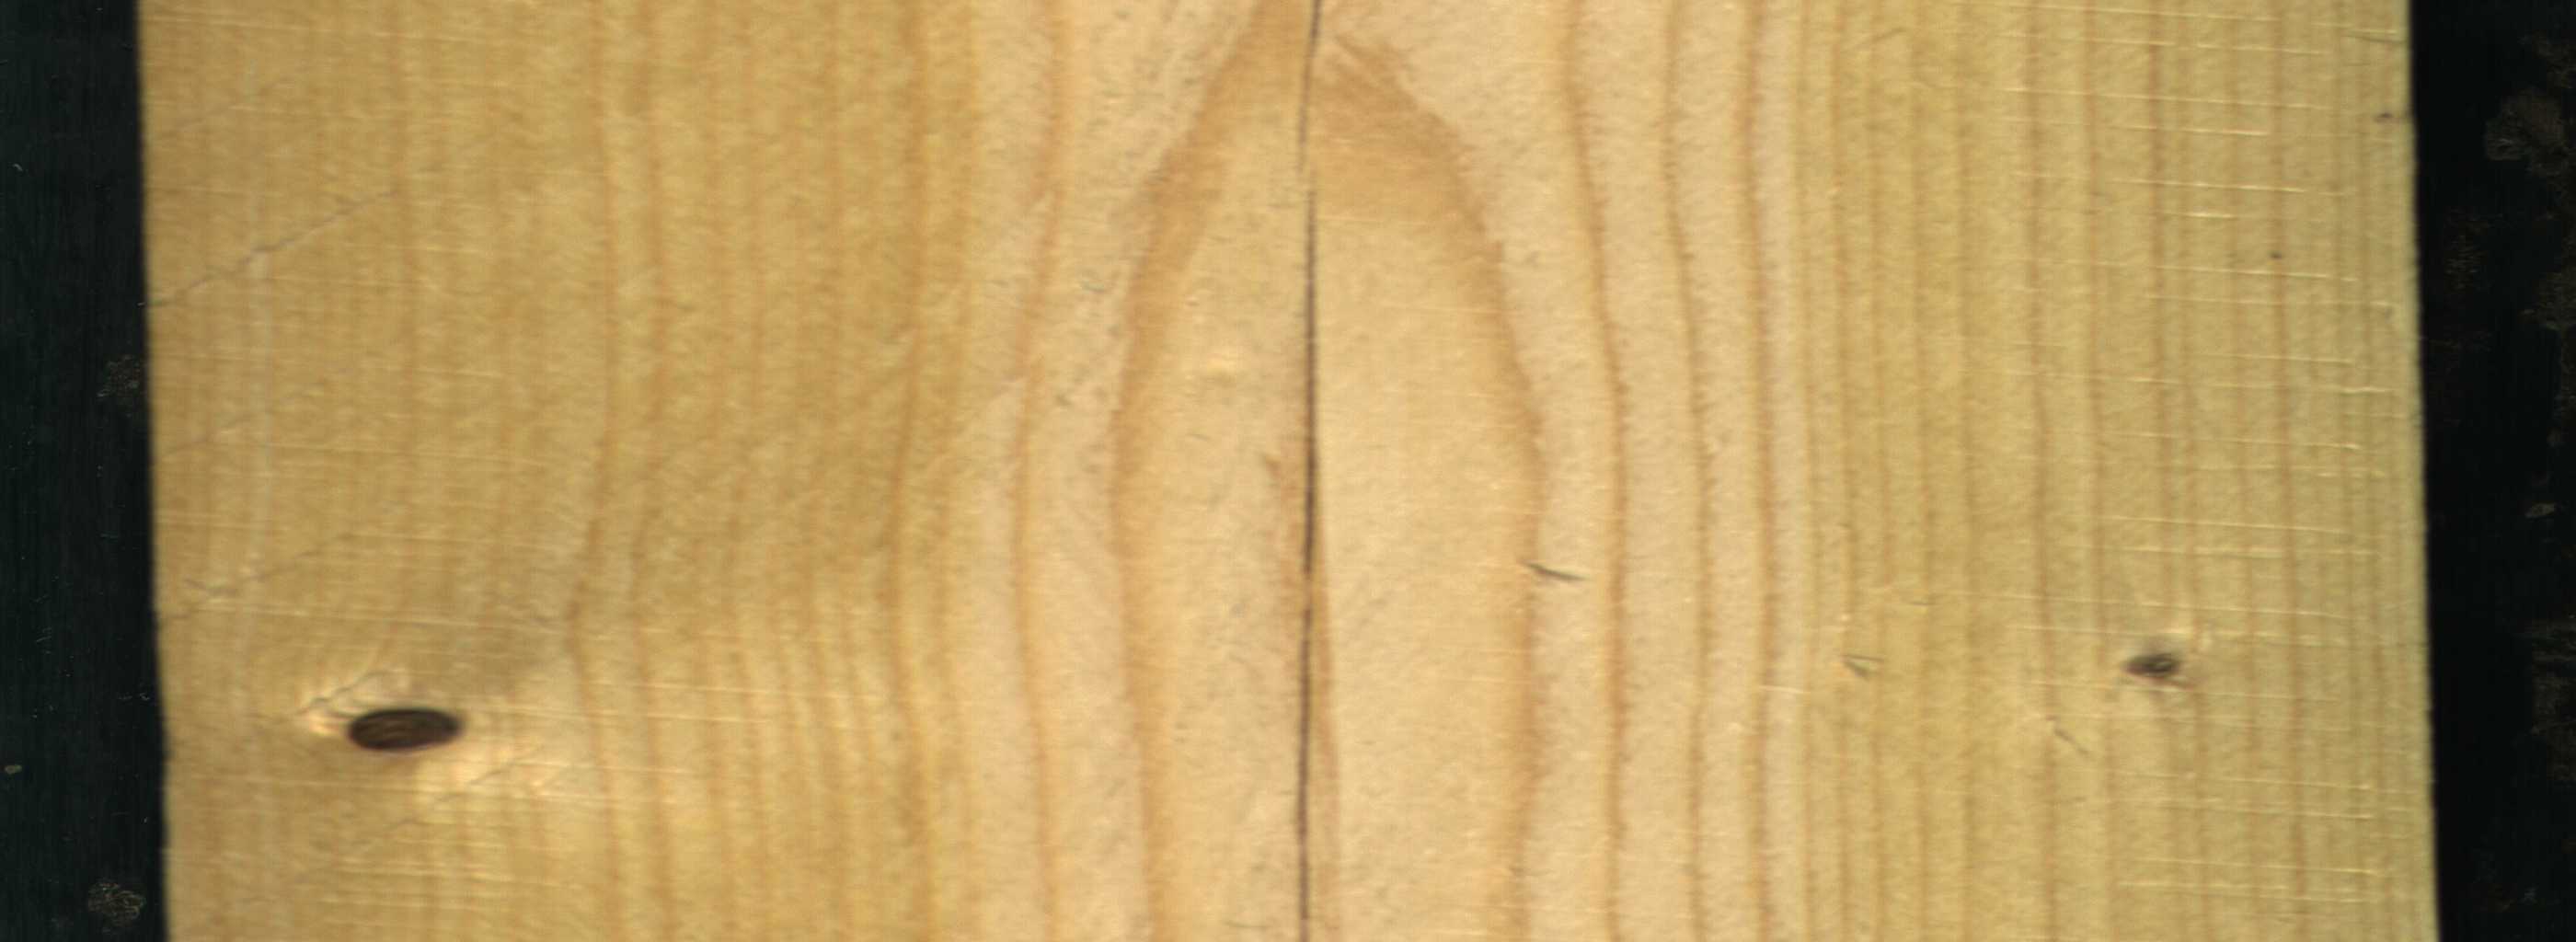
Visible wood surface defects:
Crack
Dead_Knot
Live_Knot